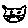
Label: cat